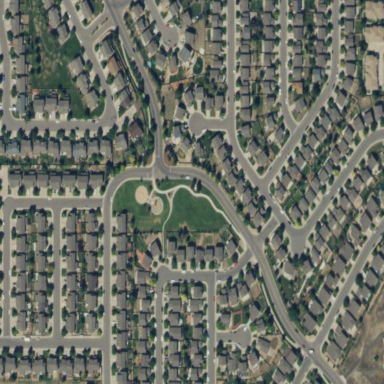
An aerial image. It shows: Residential area within neighborhood.